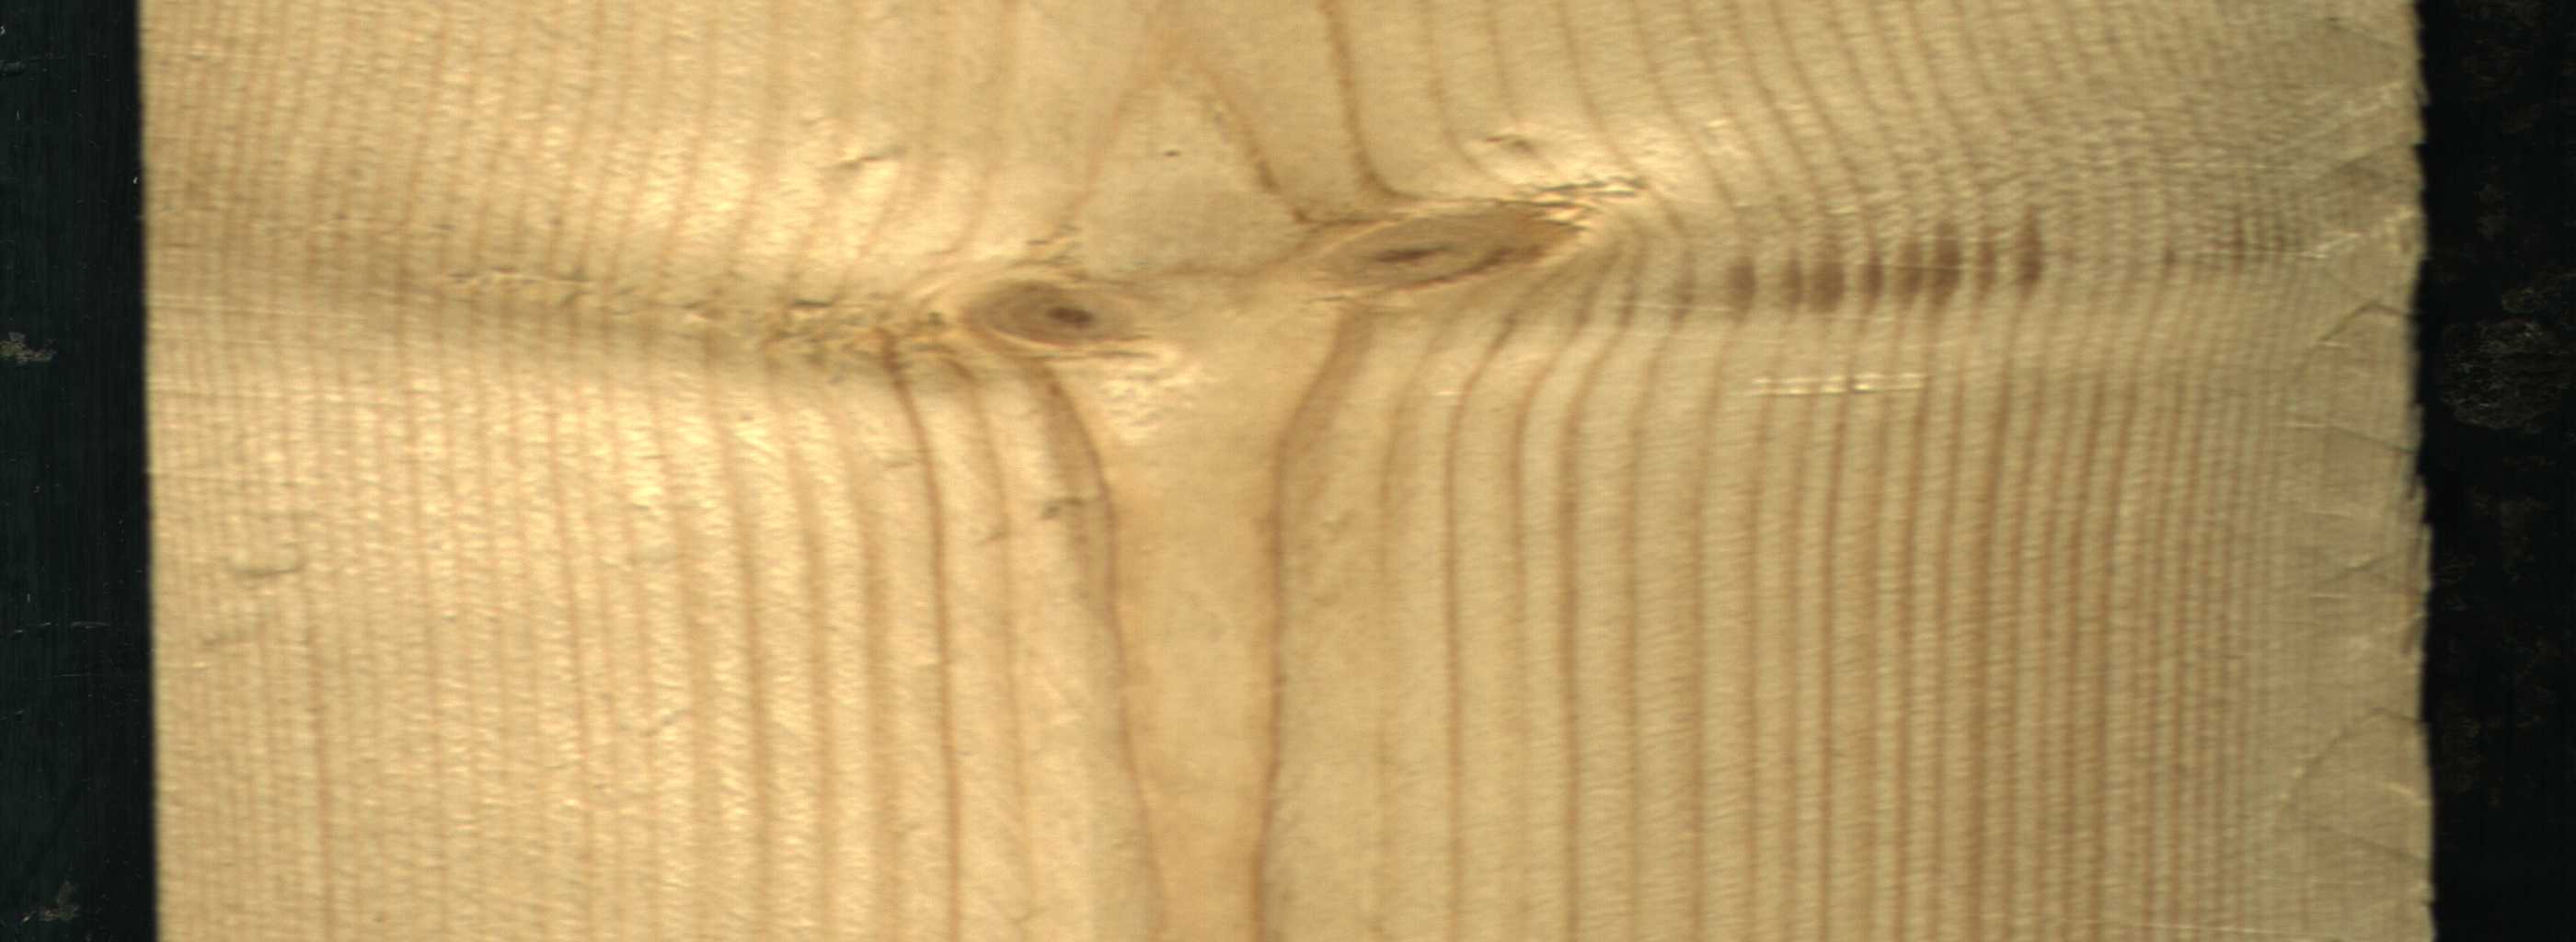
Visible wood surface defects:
Live_Knot
Live_Knot